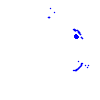
Particle: pion